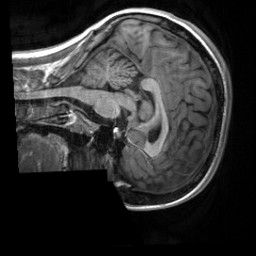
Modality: T1w
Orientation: sagittal
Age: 20
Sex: female
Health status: healthy
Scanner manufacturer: siemens
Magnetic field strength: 3 T
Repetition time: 2 s
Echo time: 0.00232 s